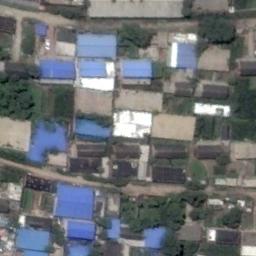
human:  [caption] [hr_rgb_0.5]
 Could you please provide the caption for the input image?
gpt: The industrial area has lots of workshops of different colors and green areas .

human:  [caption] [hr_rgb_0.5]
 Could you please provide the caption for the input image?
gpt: Many houses of different shapes are in the industrial area .

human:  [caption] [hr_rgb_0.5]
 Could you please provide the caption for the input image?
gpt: There are trees next to the industrial area .

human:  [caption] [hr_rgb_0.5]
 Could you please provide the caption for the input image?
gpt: Neatly planned factories and roads in an industrial area with large green areas .

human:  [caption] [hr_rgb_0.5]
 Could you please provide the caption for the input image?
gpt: There are some blue buildings and green trees on the industrial area .